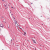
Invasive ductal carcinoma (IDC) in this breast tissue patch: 0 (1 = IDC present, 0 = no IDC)